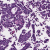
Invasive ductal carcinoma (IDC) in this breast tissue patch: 1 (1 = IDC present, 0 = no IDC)